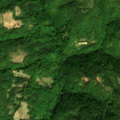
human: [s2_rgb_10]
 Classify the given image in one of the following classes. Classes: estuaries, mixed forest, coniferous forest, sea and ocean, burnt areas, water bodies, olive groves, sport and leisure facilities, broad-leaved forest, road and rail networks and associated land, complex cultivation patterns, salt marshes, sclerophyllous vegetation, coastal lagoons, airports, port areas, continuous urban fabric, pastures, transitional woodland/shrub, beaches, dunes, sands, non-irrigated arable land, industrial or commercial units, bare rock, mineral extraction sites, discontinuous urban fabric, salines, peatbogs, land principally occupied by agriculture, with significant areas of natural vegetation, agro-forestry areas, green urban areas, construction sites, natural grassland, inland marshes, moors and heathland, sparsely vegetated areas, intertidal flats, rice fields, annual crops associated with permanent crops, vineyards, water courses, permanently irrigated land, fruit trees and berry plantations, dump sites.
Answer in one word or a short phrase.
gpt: pastures, land principally occupied by agriculture, with significant areas of natural vegetation, broad-leaved forest